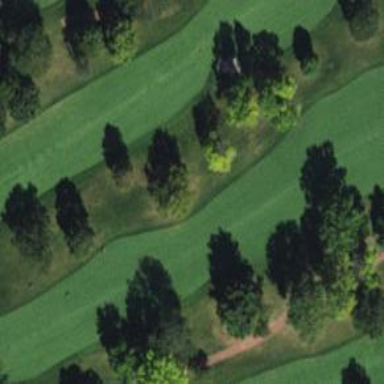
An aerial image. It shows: Well-maintained grassy golf fairway for the sport of golf.